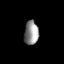
Tissue: prostate
Cell type: T cells
Senescence score: 0.8151
Nuclear area (px): 336
Mean DAPI intensity: 144.298